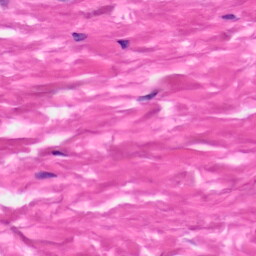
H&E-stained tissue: Skin